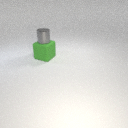
large green rubber cube below small gray metal cylinder